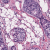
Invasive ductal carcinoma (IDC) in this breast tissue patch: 0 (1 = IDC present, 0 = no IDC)